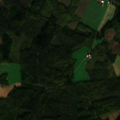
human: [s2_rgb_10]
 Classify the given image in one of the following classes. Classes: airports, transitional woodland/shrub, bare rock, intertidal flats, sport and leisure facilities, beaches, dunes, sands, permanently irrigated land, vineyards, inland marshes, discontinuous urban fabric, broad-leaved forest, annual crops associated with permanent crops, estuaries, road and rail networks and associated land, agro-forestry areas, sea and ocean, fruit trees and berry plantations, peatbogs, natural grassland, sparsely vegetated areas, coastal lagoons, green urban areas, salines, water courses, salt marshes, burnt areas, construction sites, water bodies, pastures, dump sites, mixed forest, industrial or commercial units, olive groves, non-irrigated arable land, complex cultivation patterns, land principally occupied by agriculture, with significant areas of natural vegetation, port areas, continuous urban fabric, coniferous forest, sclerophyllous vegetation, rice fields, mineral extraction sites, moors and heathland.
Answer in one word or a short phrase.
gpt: land principally occupied by agriculture, with significant areas of natural vegetation, broad-leaved forest, coniferous forest, mixed forest, transitional woodland/shrub